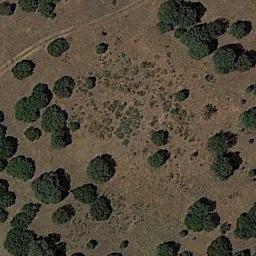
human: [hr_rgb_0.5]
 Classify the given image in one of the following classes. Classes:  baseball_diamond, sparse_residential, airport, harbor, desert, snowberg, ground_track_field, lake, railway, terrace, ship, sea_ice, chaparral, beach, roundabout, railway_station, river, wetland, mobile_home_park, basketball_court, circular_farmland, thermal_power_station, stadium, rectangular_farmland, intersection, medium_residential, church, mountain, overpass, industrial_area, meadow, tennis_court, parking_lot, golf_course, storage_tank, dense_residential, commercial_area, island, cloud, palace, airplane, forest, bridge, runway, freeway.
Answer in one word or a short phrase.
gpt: chaparral